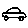
Label: car